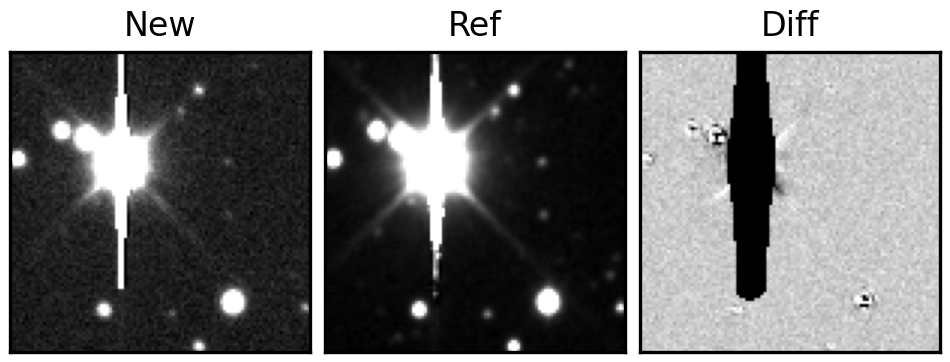
Label: bogus